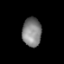
Tissue: lung
Cell type: Myeloid cells
Senescence score: 0.6911
Nuclear area (px): 547
Mean DAPI intensity: 129.016